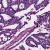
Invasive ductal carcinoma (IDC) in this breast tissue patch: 1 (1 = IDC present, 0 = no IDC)